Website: bh-photo
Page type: cross-sells
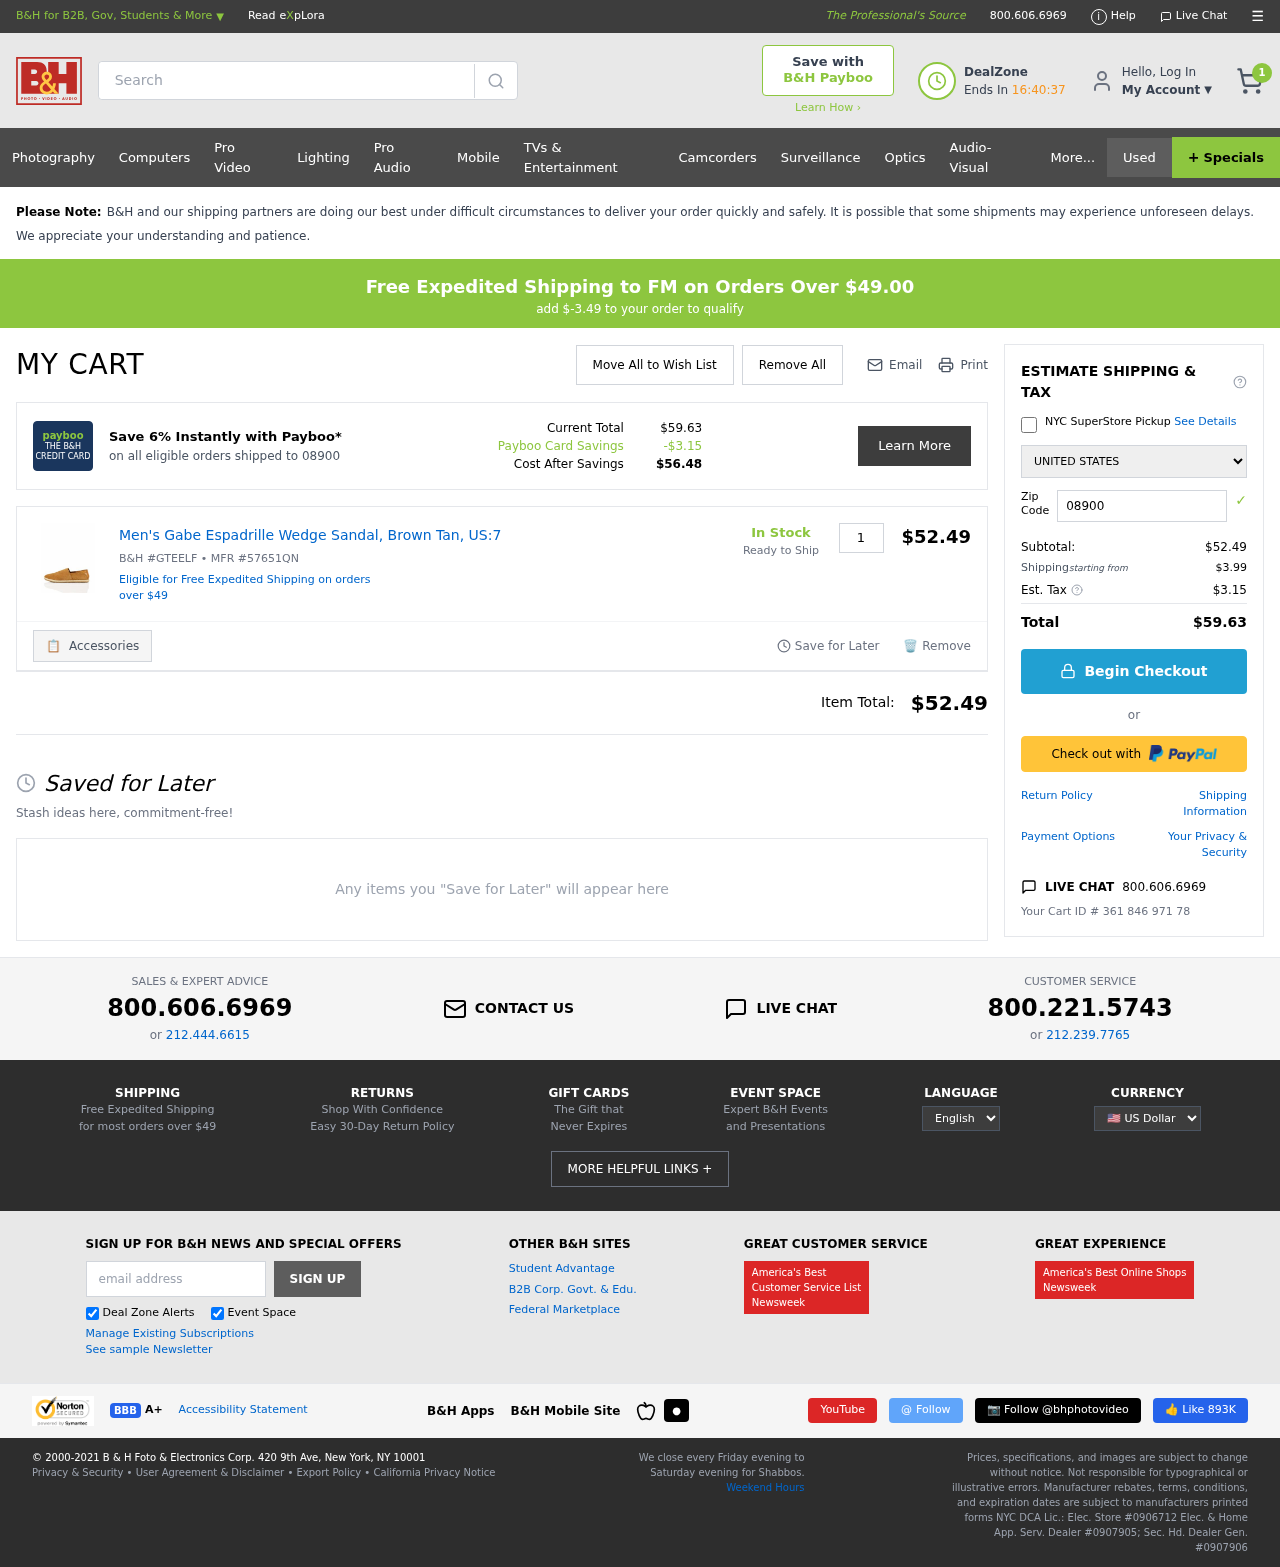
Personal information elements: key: PII_COUNTRY
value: United States
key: PII_POSTCODE
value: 08900
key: PII_STATE
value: FM
Product elements: key: PRODUCT1_NAME
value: Men's Gabe Espadrille Wedge Sandal, Brown Tan, US:7
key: PRODUCT1_PRICE
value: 52.49
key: PRODUCT1_QUANTITY
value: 1
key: PRODUCT1_SKU
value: B&H #GTEELF
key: PRODUCT1_MFR
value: MFR #57651QN
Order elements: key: ORDER_NUM_ITEMS
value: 1
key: SHIPPING_THRESHOLD_REMAINING
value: $-3.49
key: ORDER_TOTAL
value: $59.63
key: ORDER_SUBTOTAL
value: $52.49
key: ORDER_SHIPPING_COST
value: $3.99
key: ORDER_TAX
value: $3.15
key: ORDER_ID
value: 361 846 971 78
Search elements: key: HEADER_SEARCH
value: Search
Other elements: key: PAYBOO_SAVINGS
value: -$3.15
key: COST_AFTER_SAVINGS
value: $56.48